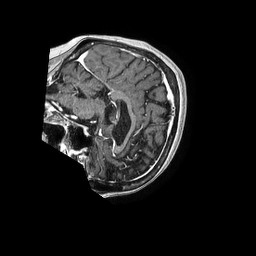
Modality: T1w
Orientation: sagittal
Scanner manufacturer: philips
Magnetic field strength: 1.5 T
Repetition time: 0.007674 s
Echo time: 0.003561 s